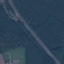
Land use / land cover: Highway